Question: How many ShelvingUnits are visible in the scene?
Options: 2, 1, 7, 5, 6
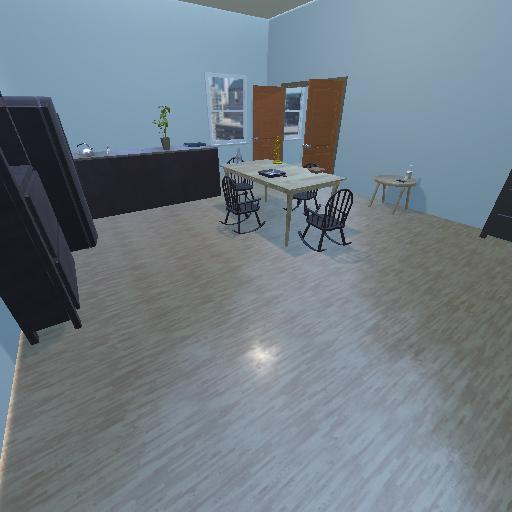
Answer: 2